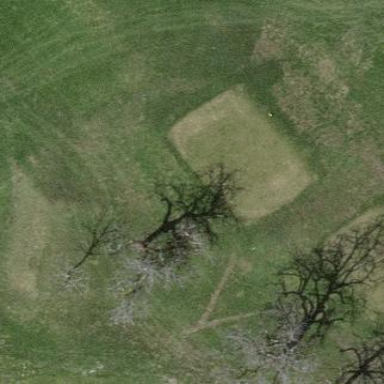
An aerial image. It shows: Golf tee on grassy land.